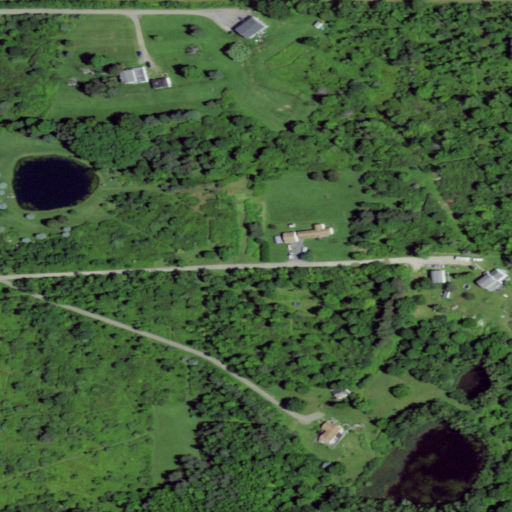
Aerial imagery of mountain in New York named East Hill containing pasture, deciduous forest, open development, mixed forest, open water, and evergreen forest